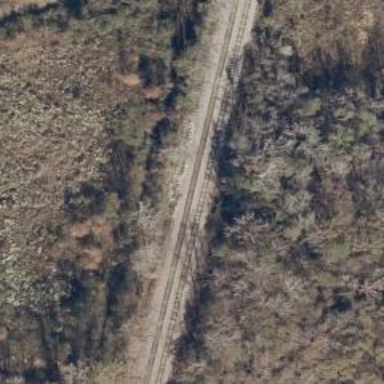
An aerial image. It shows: Railway track.